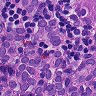
Metastatic tissue present: yes